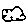
Label: cloud